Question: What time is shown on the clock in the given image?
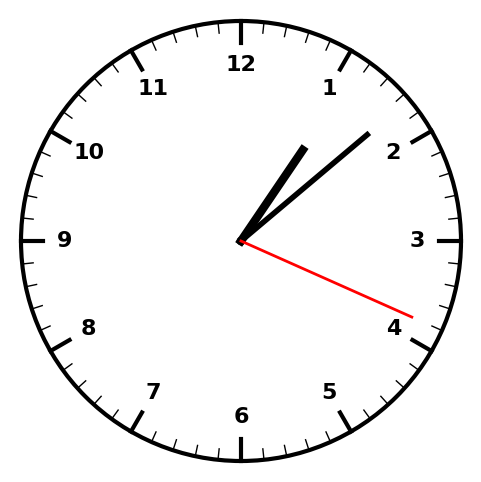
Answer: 01:08:19